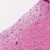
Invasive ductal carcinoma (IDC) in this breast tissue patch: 0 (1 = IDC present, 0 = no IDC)